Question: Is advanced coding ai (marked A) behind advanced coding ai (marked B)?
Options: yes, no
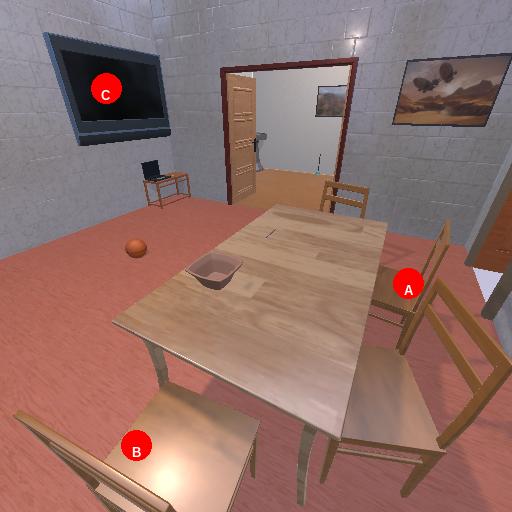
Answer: yes